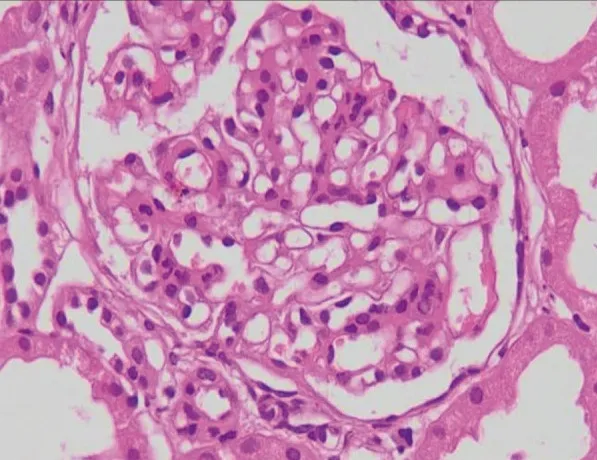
Glomeruli exhibit mild-moderate degree of mesangial hypercellularity and matrix increase; light microscopy (H & E stain, original magnification x 400).
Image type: pathology (h&e)